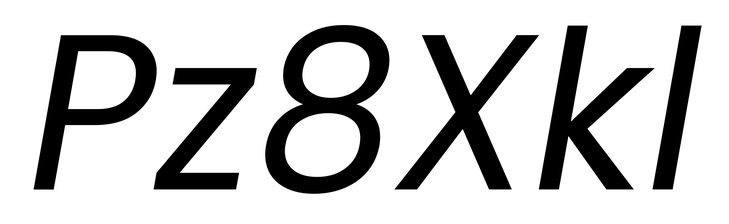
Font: Poppins-Italic